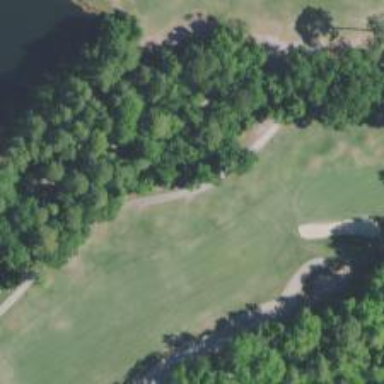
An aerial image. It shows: Path for both road and golf.